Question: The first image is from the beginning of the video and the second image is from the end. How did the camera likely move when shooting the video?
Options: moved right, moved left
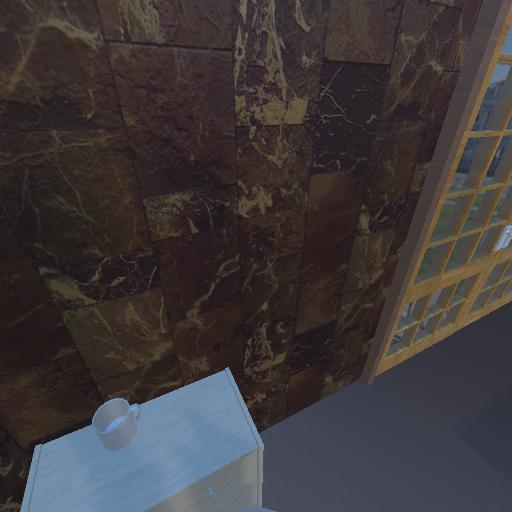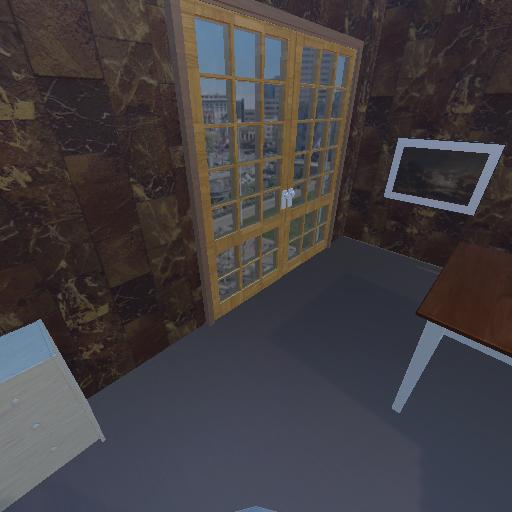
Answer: moved right